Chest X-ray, PA view. Patient: 76 years old, sex M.
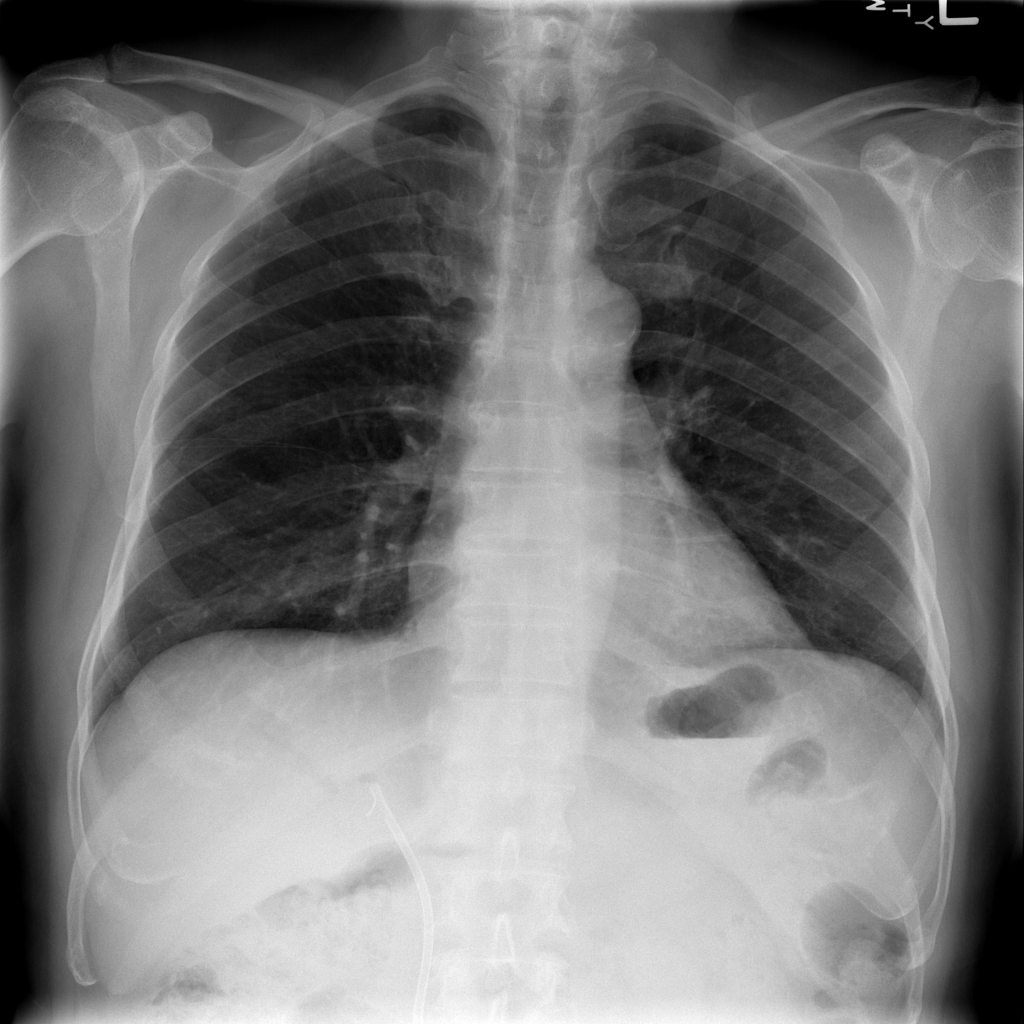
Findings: No Finding